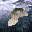
Label: 8